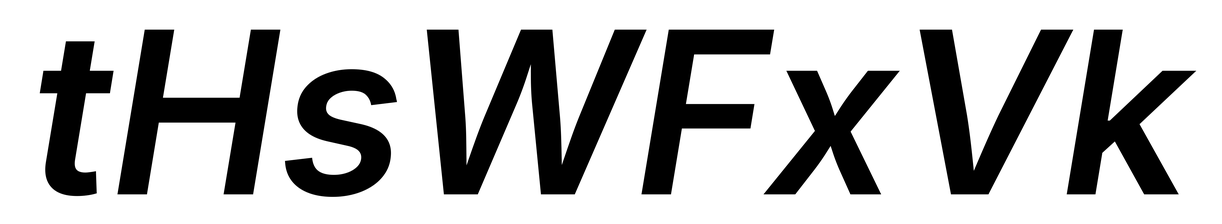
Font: Inter-Italic_SemiBold_Italic